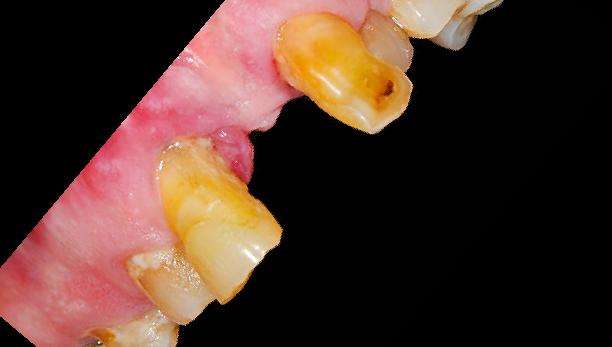
Condition: Calculus